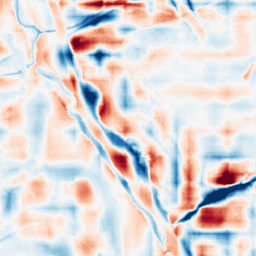
Category: wavelet
Decomposition family: wavelet_reverse_biorthogonal
Decomposition parameters: wavelet: rbio4.4
level: 5
Upsampling method: quadratic
Upsampling parameters: scale: 8
Upsampling scale: 8